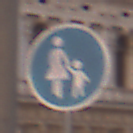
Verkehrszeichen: Gehweg
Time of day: SunriseSunset
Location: Outdoor (Urban)
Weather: Clear
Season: NotSpecified
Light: Natural